Interaction volume radius: 5 \u00c5
Interaction volume height: 30 \u00c5
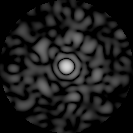
Disorder parameter: 0.8341